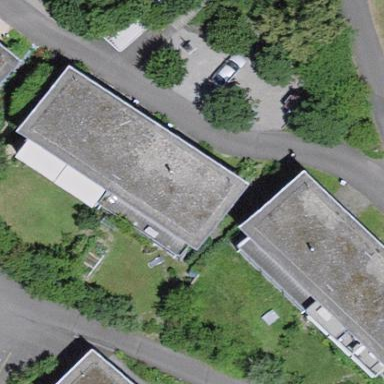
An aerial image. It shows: Terrace building.